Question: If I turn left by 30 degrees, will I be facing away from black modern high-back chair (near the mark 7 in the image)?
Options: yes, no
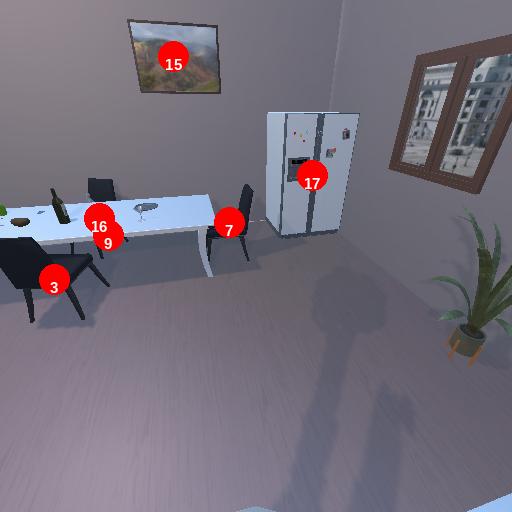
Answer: yes